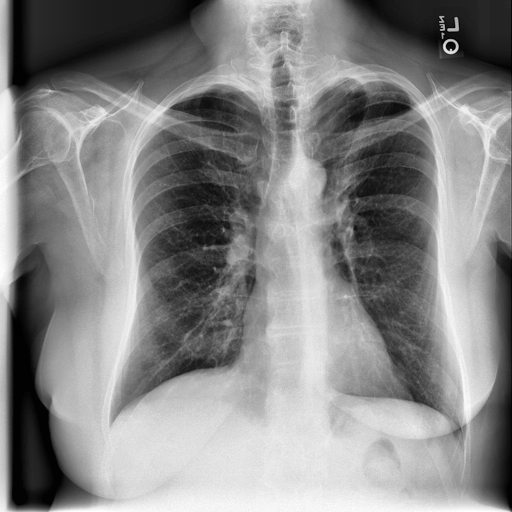
Finding: NORMAL